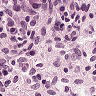
Metastatic tissue present: no